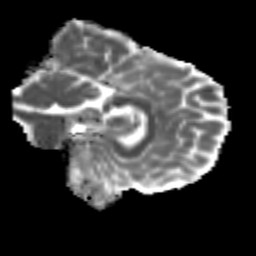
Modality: MD
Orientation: sagittal
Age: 21
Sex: female
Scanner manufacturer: siemens
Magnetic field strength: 3 T
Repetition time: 3.5 s
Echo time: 0.113 s